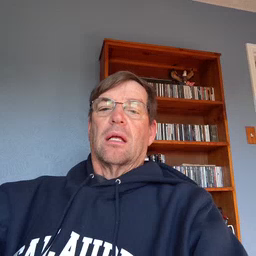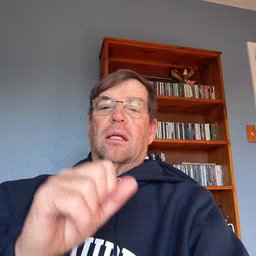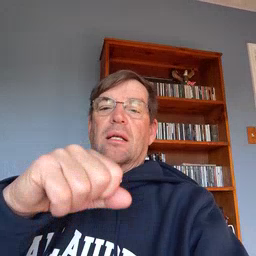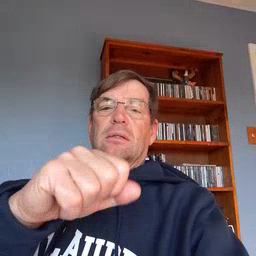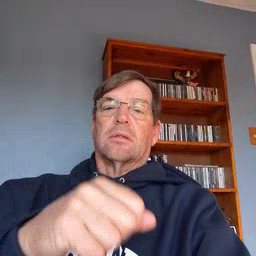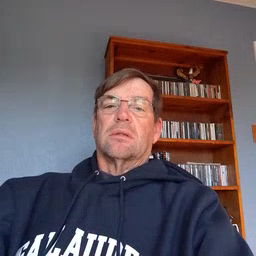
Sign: yes